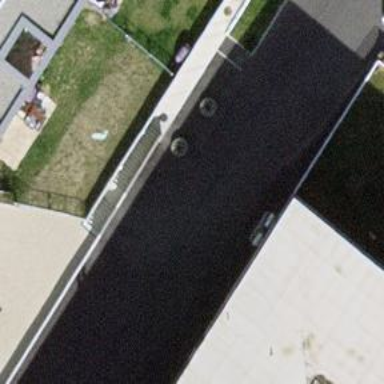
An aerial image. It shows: Driveway tunnel with asphalt surface for service vehicles.